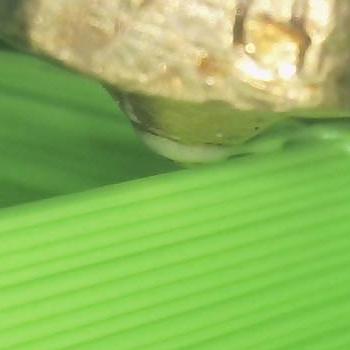
Flow rate: 33%